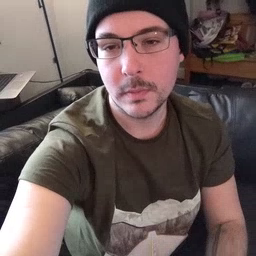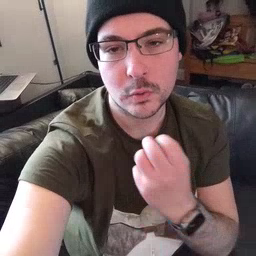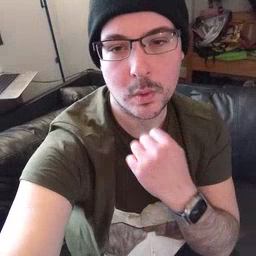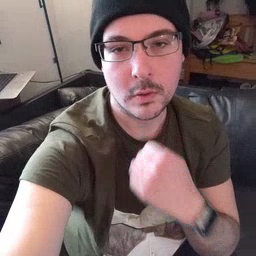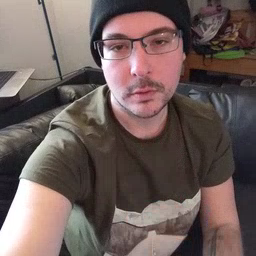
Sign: underwear